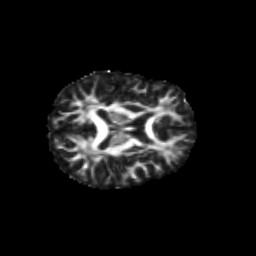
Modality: FA
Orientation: axial
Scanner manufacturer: siemens
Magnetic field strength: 3 T
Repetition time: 9.2 s
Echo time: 0.084 s